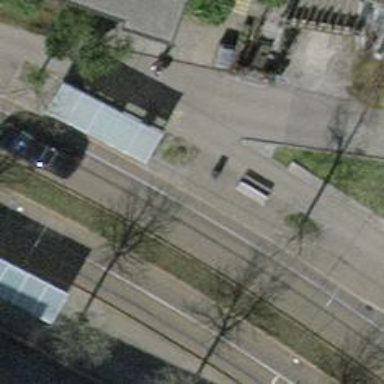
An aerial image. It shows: Platform at the railway station with shelter for public transport.